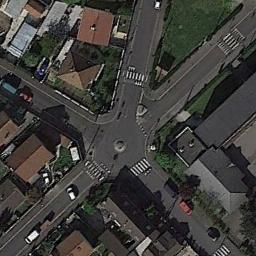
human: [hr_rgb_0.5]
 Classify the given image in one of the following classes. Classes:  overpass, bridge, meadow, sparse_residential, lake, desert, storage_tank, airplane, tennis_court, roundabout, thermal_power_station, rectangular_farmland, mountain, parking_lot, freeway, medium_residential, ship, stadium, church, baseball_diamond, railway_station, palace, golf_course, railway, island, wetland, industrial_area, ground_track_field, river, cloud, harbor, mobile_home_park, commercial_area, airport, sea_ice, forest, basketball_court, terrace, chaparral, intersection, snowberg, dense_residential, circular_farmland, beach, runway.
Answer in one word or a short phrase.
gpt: intersection